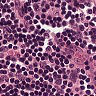
Metastatic tissue present: no